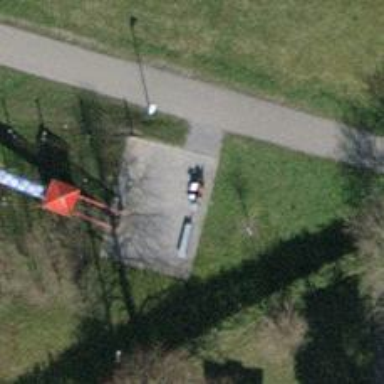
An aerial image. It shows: Bench.